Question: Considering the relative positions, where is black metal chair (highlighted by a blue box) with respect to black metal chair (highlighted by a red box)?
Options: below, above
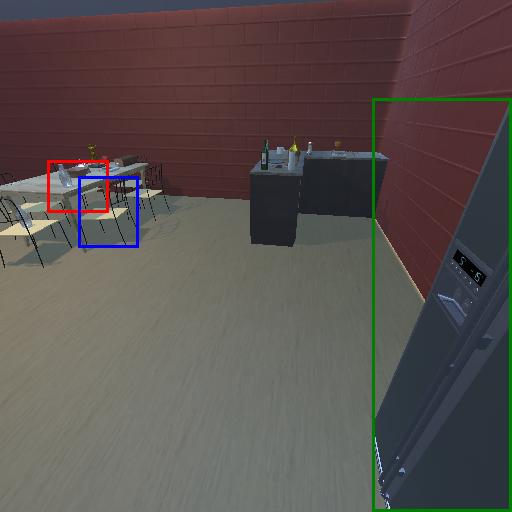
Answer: below